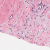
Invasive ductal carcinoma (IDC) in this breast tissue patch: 0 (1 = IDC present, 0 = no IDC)